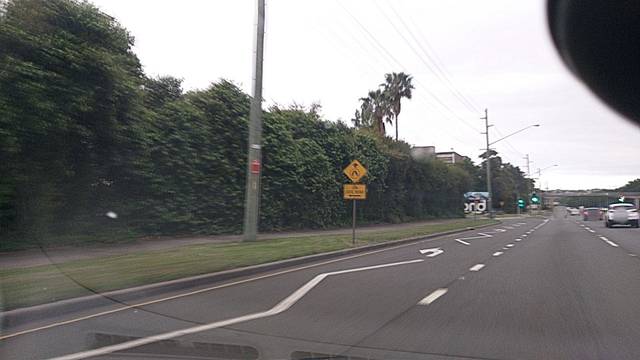
Region: Australia
Coordinates: -34.454, 150.874